Question: I have a comments.php file with this code
'''
$fields = array(
'author' => '<p class="comment-form-author">' . '<label for="author">' . __( 'Name' ) . '</label> ' . ( $req ? '<span class="required">*</span>' : '' ) .
'<input id="author" name="author" type="text" value="' . esc_attr( $commenter['comment_author'] ) . '" size="30"' . $aria_req . ' /></p>',
'email' => '<p class="comment-form-email"><label for="email">' . __( 'Email' ) . '</label> ' . ( $req ? '<span class="required">*</span>' : '' ) .
'<input id="email" name="email" type="text" value="' . esc_attr( $commenter['comment_author_email'] ) . '" size="30"' . $aria_req . ' /></p>',
'url' => '<p class="comment-form-url"><label for="url">' . __( 'Website' ) . '</label>' .
'<input id="url" name="url" type="text" value="' . esc_attr( $commenter['comment_author_url'] ) . '" size="30" /></p>',
);
$comments_args = array(
'fields' => $fields
);
comment_form($comments_args);
'''
I then include it with this:
'''
get_template_part('comments');
'''
But the comment form that shows is this:

Not at all what I want, where is my form?
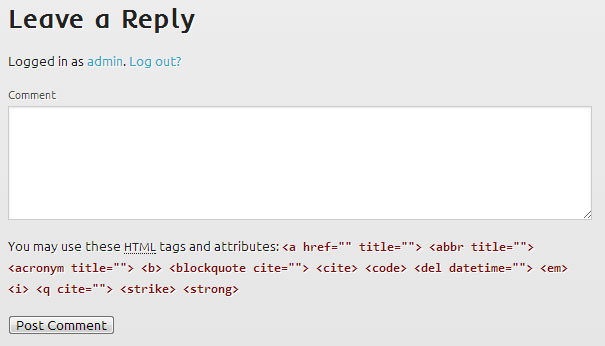
Answer: You're logged in as the admin - try logging out and see what happens.